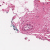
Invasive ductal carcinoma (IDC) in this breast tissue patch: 0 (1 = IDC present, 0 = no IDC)